Question: I have a windows service that I want to be able to run at a time specified in my settings file.

This is my first time trying to use a Windows service. how can I schedule a job based on this value in the settings file?
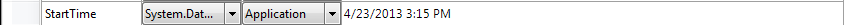
Answer: I used a different method to deal with this probelm -
I have the service running all the time, and the service uses timers to act when I want it to act.
the timer can be control via a file or whatever other method you choose.
You can use windows scheduler to start the service at a specific time, just use it... put the service start command in a batch file and run it at a specific time.
<URL>